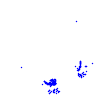
Particle: electron